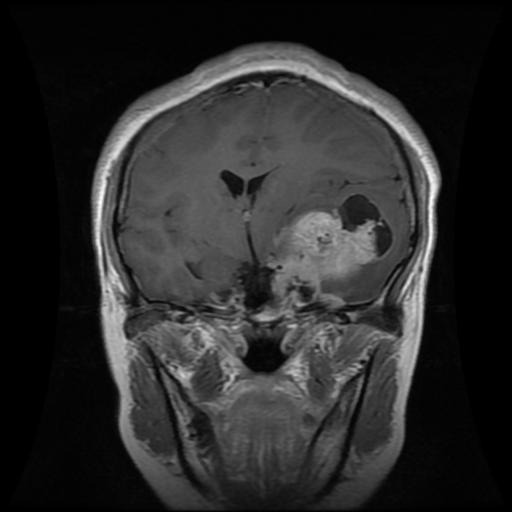
Label: meningioma